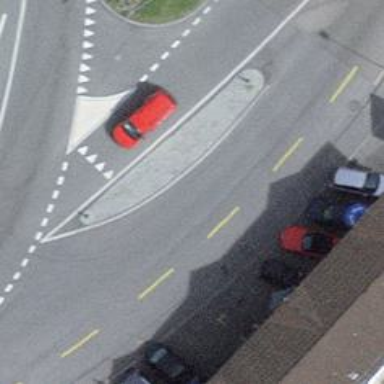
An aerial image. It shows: Primary road with asphalt surface and designated cycle lane.